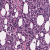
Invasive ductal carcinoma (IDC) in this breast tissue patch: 1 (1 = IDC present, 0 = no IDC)